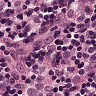
Metastatic tissue present: yes